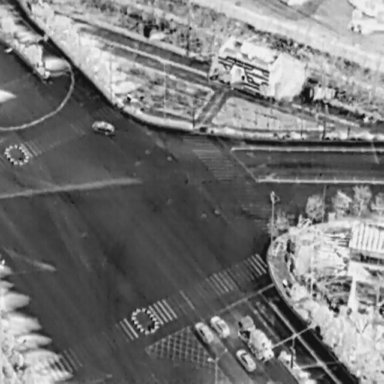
There are three Cars in the infrared image.